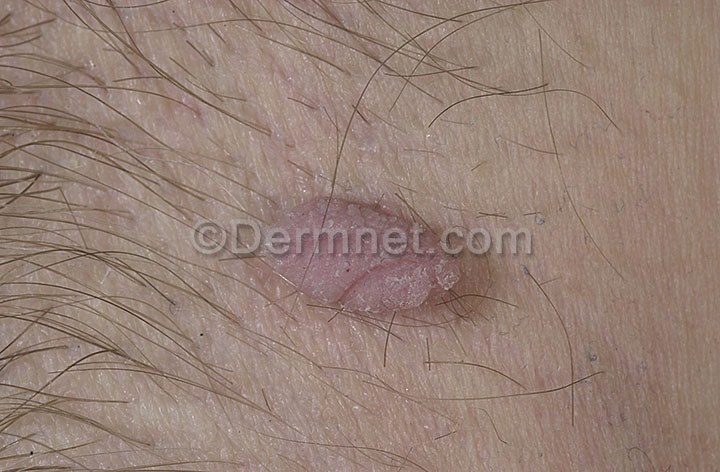
Disease: Melanoma Skin Cancer Nevi and Moles